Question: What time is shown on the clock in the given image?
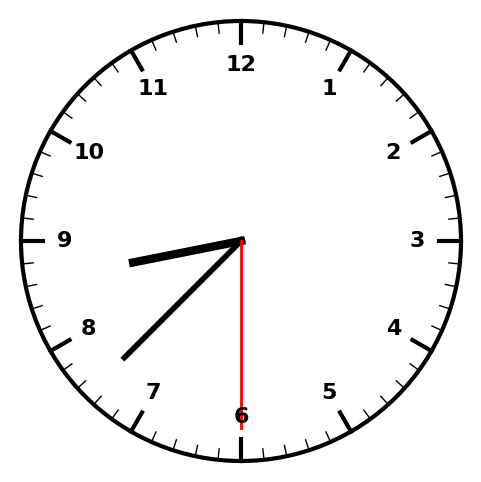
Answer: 08:37:30